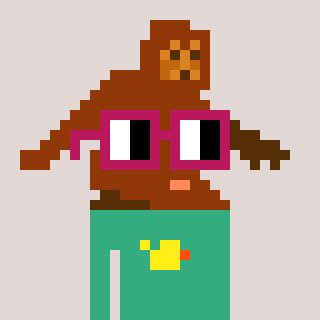
a pixel art character with square dark red glasses, a bigfoot-shaped head and a teal-colored body on a warm background